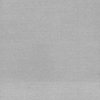
Label: dusty